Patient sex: M
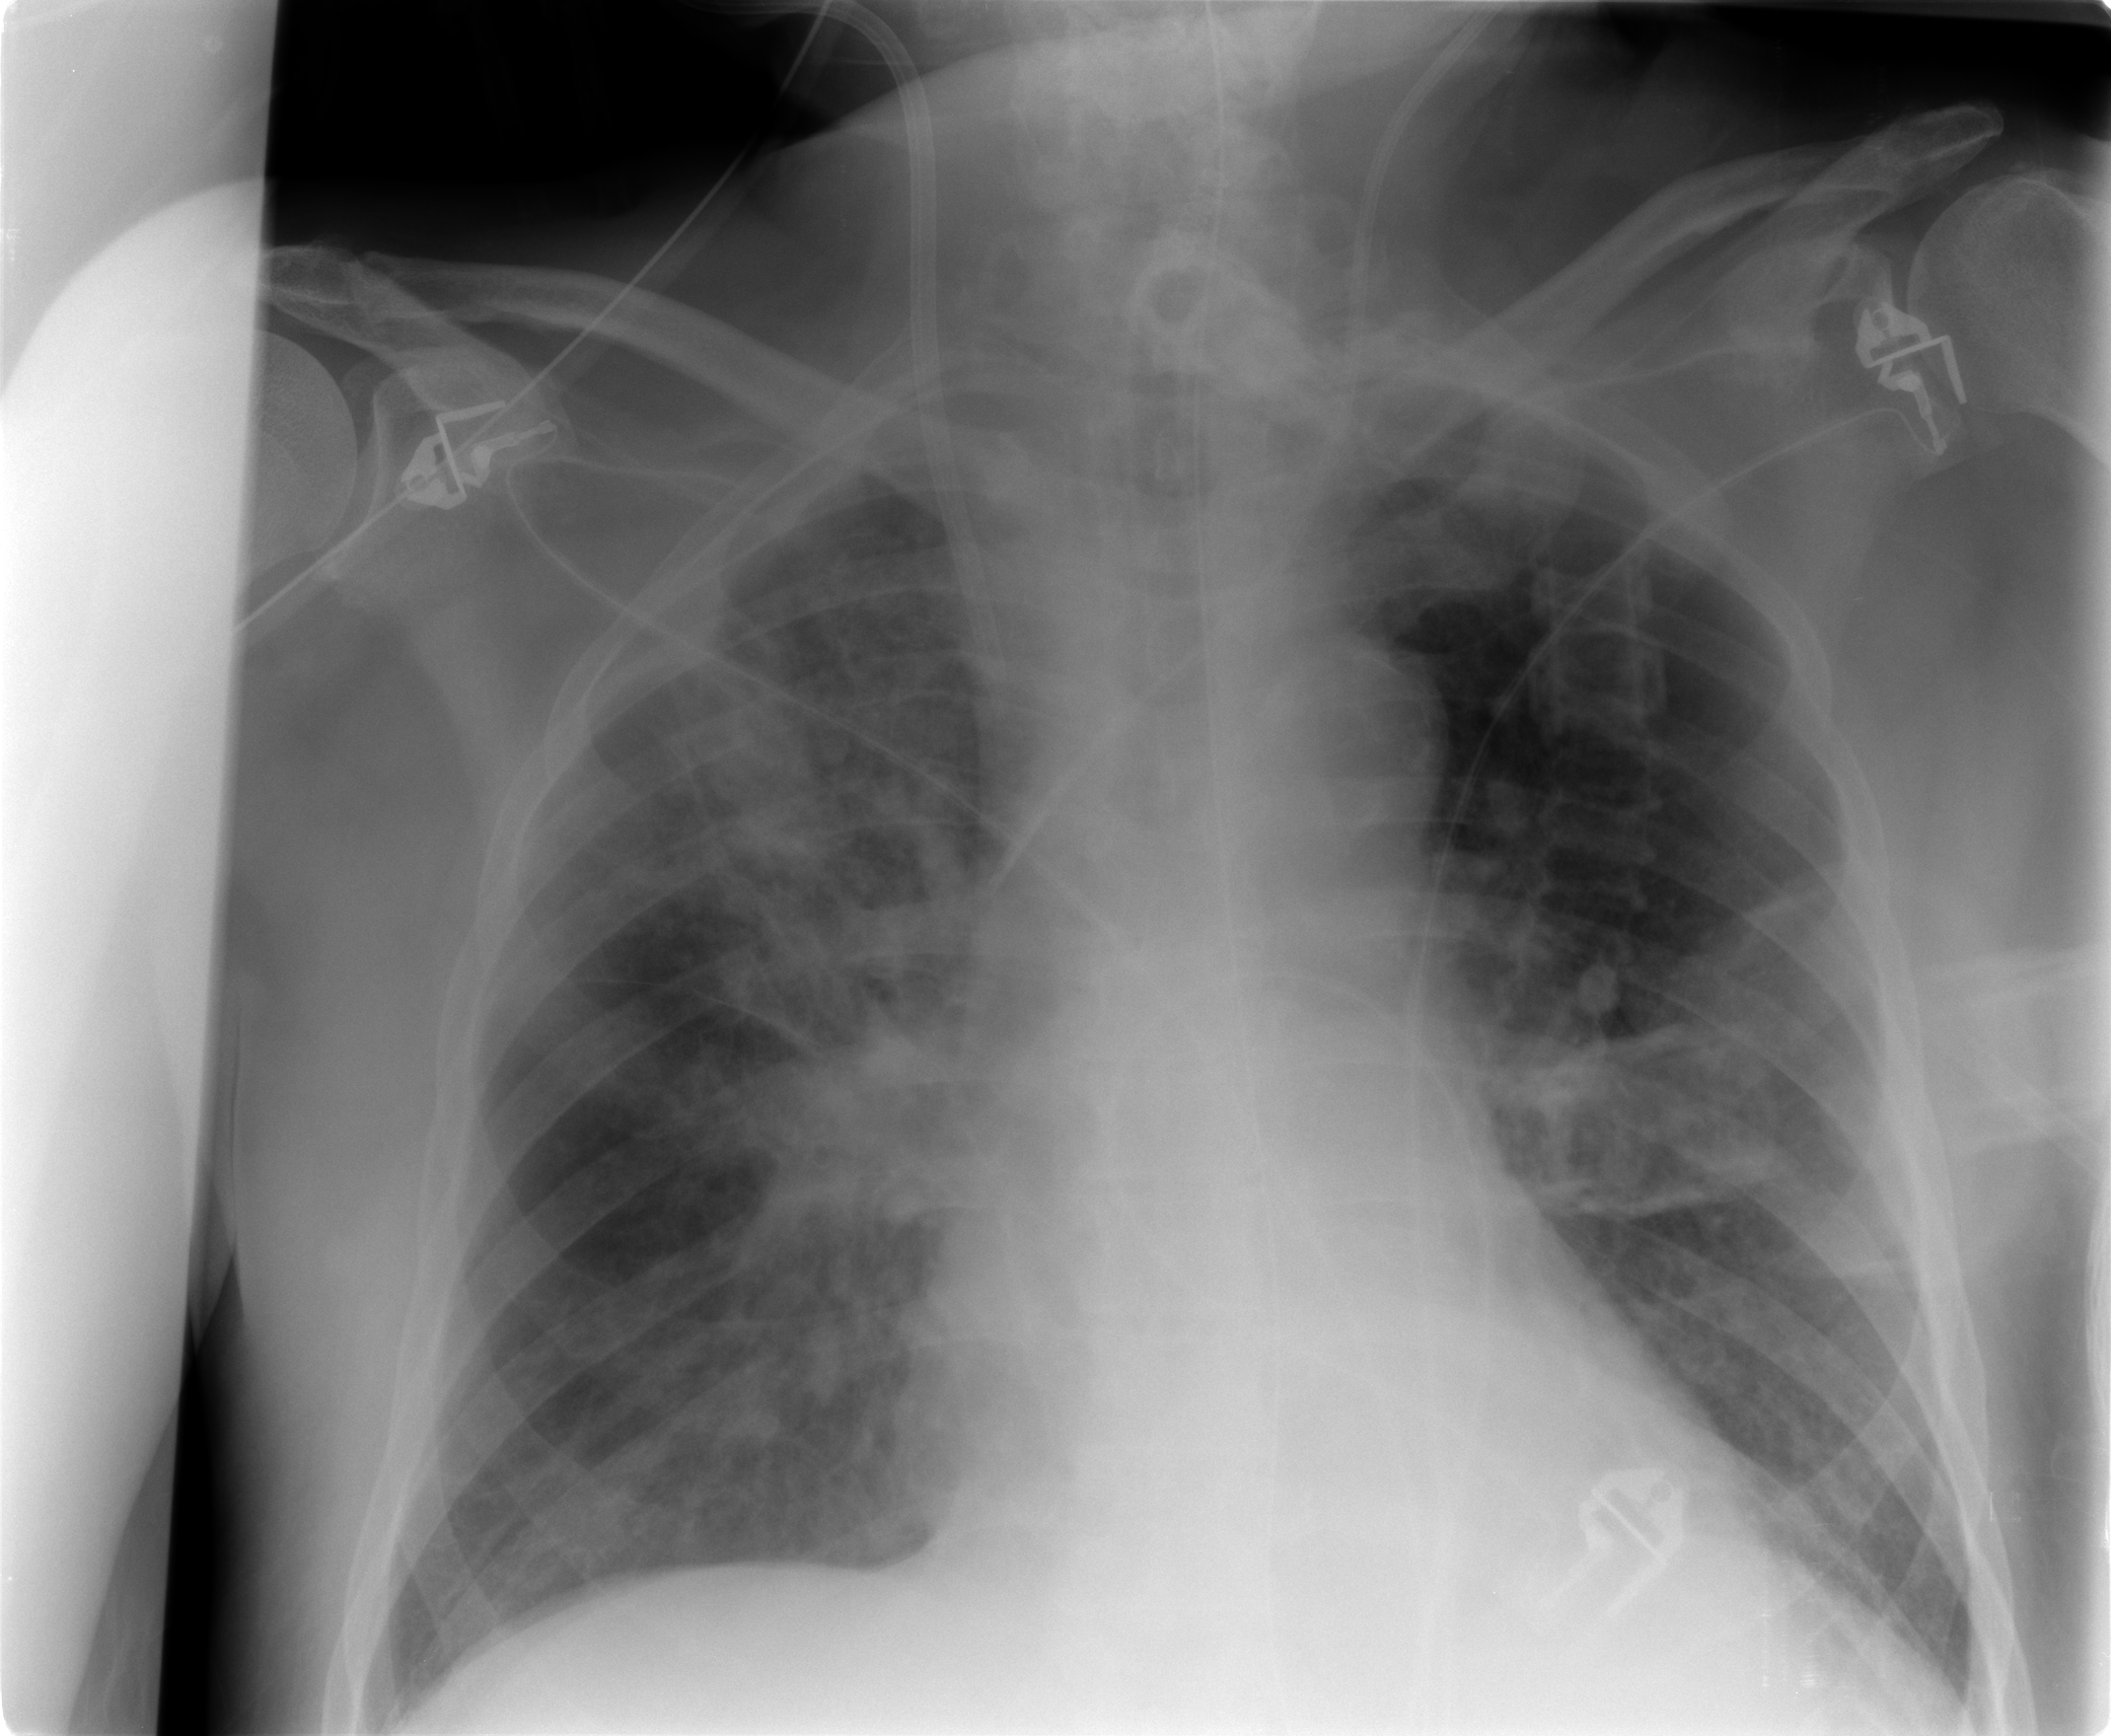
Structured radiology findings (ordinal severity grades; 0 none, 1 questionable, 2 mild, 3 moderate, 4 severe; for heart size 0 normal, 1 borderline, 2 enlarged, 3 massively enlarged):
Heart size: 1
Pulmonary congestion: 2
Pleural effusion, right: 0
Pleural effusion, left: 0
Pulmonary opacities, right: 3
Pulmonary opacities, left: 2
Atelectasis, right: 3
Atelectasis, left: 2